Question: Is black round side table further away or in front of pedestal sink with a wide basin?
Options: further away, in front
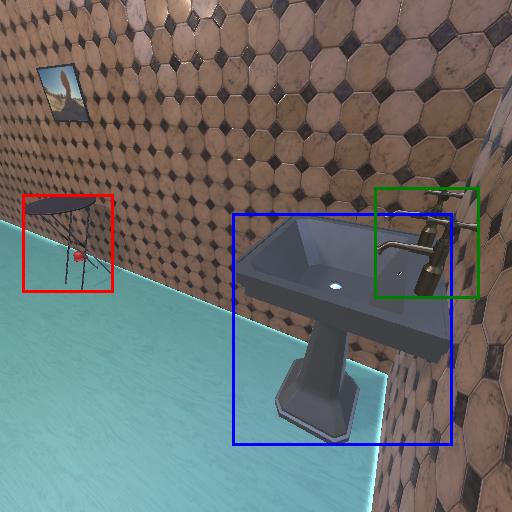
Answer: further away